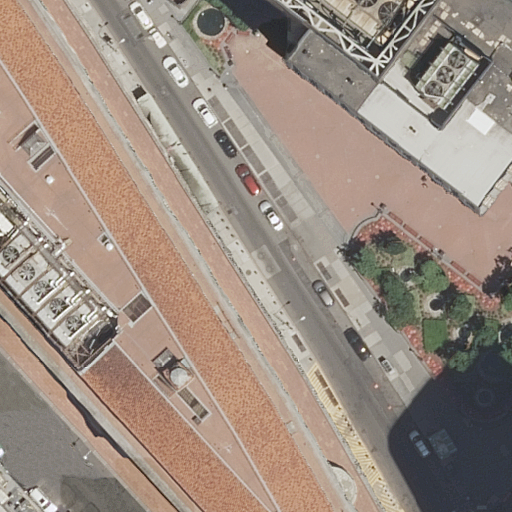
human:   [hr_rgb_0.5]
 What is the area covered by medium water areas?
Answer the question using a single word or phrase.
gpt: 0m2

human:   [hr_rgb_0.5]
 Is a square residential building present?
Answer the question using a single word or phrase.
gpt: no

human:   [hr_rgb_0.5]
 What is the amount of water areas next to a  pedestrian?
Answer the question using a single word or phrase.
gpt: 1

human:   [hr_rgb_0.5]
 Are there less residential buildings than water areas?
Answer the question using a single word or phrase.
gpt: no

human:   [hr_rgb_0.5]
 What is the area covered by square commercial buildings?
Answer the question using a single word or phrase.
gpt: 0m2

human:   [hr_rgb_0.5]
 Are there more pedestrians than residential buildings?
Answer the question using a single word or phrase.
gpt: no

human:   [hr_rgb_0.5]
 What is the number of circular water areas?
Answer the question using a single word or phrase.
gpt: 1

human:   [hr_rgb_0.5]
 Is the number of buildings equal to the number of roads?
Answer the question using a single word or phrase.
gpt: no

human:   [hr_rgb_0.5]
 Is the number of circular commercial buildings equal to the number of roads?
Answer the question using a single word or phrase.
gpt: no

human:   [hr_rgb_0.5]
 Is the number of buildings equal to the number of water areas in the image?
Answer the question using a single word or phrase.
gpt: no

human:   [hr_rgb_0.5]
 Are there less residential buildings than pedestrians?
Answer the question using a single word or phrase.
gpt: no

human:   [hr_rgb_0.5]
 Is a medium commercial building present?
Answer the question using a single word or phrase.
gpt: no

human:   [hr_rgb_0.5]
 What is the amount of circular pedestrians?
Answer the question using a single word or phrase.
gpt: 0

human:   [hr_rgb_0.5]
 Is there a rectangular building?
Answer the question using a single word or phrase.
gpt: yes

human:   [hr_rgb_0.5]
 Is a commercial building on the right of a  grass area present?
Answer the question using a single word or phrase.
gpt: no

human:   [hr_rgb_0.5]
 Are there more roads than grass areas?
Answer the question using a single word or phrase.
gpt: yes

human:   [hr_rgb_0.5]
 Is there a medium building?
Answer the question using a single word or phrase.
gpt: no

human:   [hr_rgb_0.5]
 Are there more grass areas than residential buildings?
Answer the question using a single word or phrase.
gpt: no

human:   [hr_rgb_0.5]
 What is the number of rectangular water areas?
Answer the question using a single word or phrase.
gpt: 1

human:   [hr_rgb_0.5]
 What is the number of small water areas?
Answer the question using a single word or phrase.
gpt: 1

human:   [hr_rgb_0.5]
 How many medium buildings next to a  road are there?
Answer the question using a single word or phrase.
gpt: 0

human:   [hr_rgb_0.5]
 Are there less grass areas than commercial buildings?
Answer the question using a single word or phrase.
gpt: no

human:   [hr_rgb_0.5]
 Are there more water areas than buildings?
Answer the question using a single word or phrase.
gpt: no

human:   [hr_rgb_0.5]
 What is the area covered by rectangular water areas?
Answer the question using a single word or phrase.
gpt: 25m2

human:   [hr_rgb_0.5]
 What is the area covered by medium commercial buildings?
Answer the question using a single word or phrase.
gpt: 0m2

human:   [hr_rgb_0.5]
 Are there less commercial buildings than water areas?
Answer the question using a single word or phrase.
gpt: yes

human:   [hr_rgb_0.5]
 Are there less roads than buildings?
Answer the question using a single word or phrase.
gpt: no

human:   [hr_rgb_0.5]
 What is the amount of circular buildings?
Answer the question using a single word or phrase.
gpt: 0

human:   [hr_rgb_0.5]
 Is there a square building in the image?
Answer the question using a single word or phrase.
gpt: no

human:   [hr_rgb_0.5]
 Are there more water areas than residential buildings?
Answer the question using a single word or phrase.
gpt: no

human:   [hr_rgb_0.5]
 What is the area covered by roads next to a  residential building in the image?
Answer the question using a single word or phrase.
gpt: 0m2

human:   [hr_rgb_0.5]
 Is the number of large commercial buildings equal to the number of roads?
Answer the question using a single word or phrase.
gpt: no

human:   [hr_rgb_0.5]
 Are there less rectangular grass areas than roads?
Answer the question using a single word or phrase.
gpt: yes

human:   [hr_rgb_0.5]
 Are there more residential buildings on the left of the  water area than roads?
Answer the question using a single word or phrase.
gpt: no

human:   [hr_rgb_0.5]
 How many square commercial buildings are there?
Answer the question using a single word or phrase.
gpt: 0

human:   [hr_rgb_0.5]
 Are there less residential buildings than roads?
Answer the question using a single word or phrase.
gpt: yes